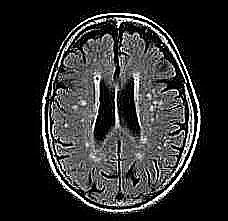
Label: notumor